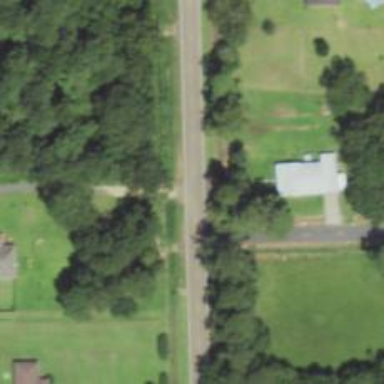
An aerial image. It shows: Driveway leading to service road.